Field crop: maize
Growth stage: 2
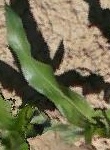
Species: maize